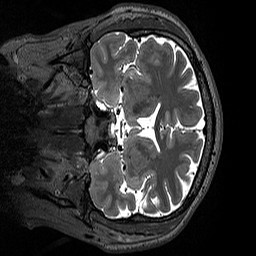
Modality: T2w
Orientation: coronal
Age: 47
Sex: male
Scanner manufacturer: siemens
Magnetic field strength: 3 T
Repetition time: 3.2 s
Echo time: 0.412 s